Question: I would like that grafana shows only the values in MB and not a mix of MB and GB. How can I force Grafana to use a single unit only?

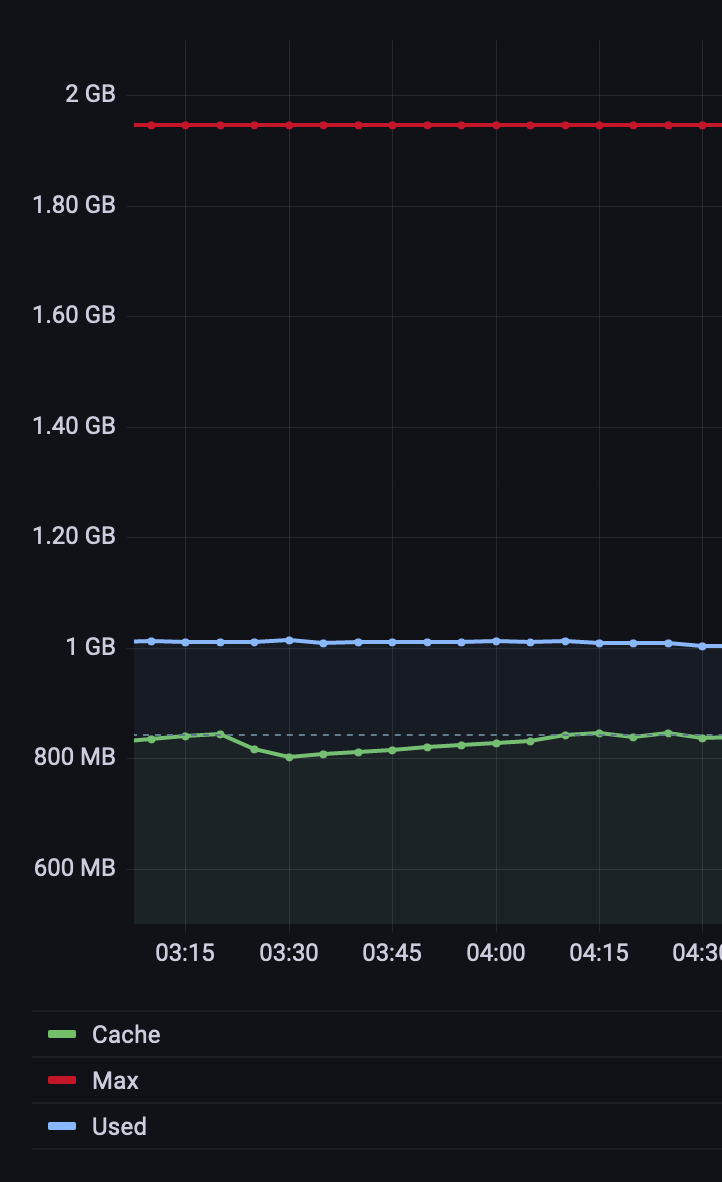
Answer: When you are using any unit that is built into Grafana (i.e. selectable in the setting), it'll adjust automatically for large/small numbers with an appropriate metric prefix.
A workaround to have always the same unit displayed instead of the metric prefix automatically adjusted is to set it as . You can do it like that:
1. Go to the Unit selection.
2. Type your unit into the dropdown field, for example XY
3. Select the last option, that will be Custom unit: XY
This will also work for 'MB', if you select 'Custom unit: MB'.